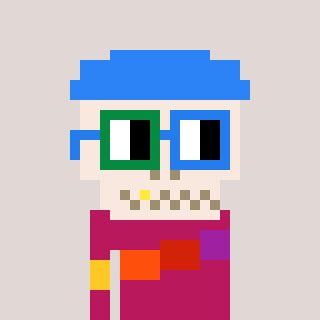
a pixel art character with square green and blue glasses, a skeleton-hat-shaped head and a darkpink-colored body on a warm background